Field crop: maize
Growth stage: 2
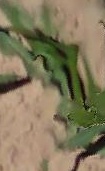
Species: maize